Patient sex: F
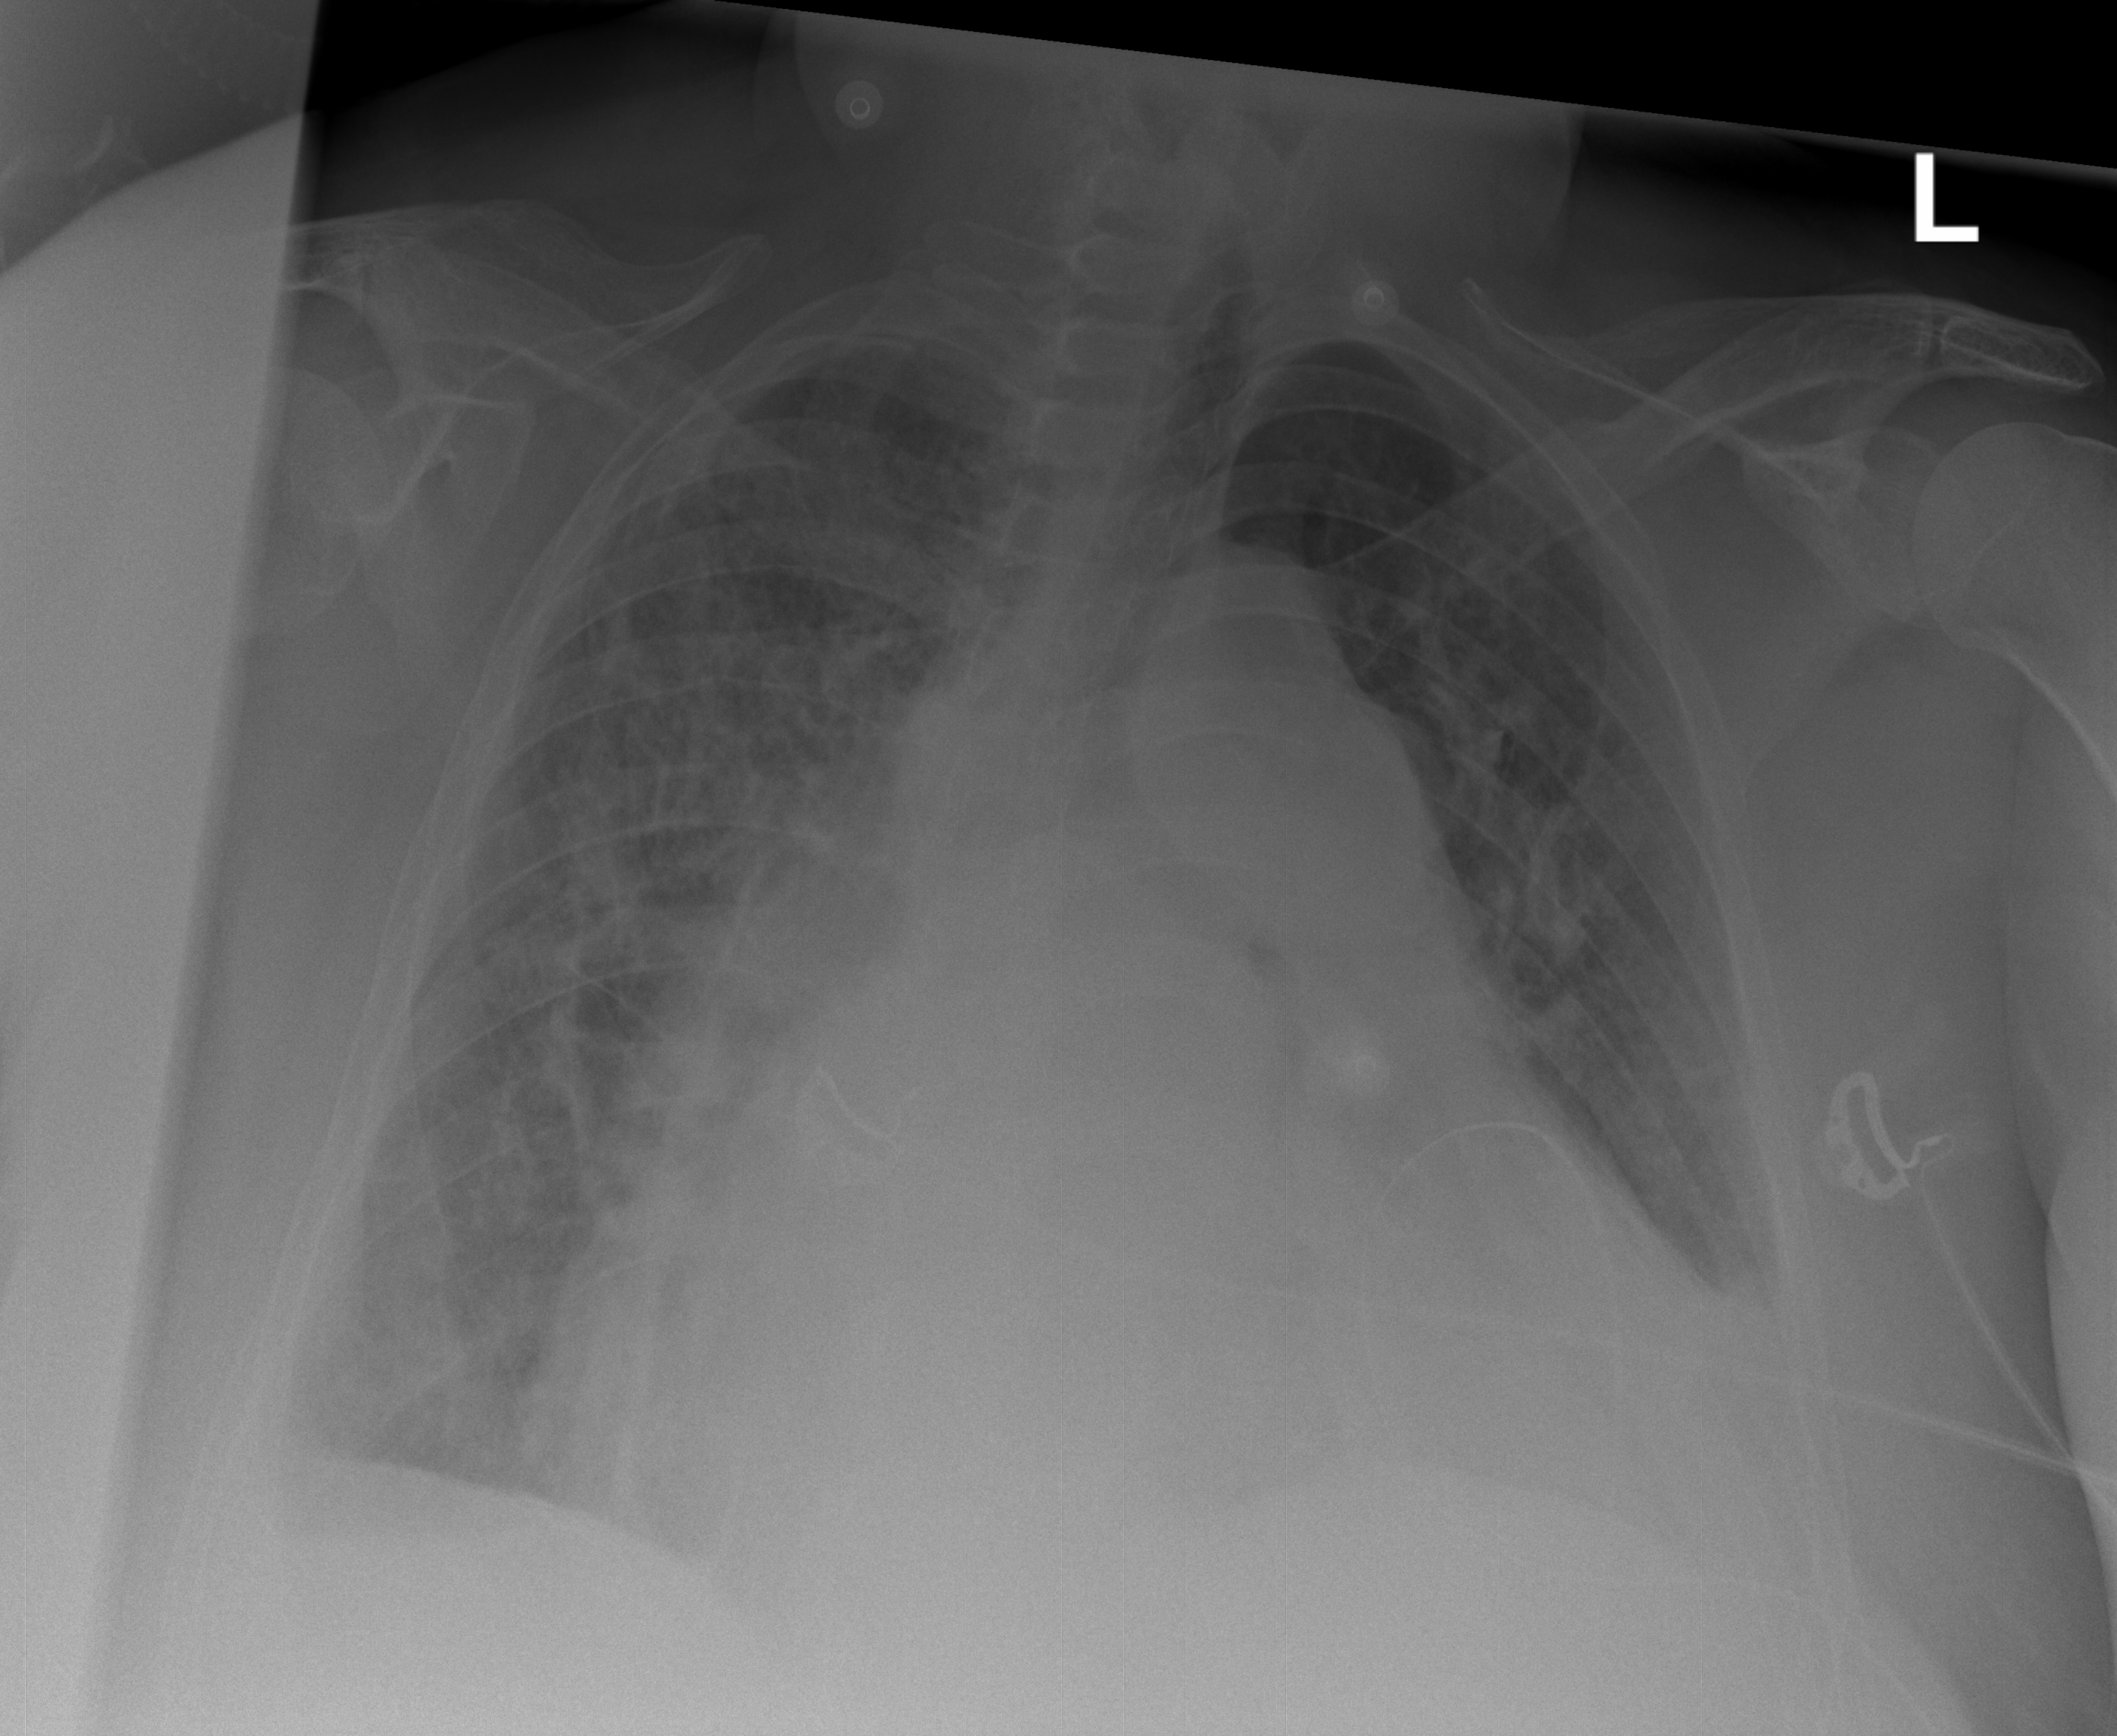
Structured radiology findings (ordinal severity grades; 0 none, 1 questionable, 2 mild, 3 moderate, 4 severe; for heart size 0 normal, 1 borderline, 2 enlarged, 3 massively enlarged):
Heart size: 3
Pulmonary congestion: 3
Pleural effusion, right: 2
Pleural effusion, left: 2
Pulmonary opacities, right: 2
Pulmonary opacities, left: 2
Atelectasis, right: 2
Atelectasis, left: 2